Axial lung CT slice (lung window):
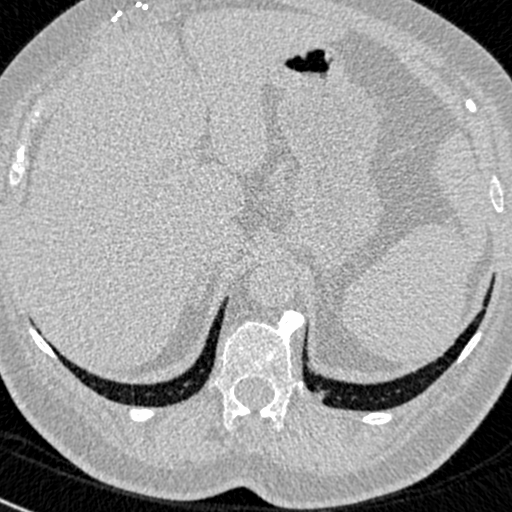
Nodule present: no